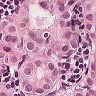
Metastatic tissue present: yes